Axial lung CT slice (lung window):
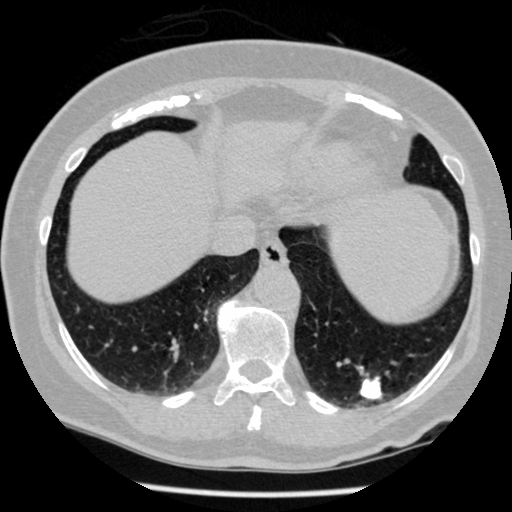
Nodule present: yes
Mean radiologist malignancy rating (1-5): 2.75